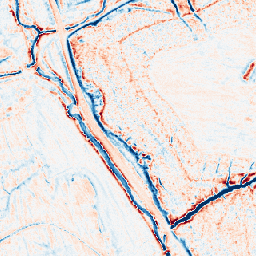
Category: edge_preserving
Decomposition family: anisotropic_diffusion
Decomposition parameters: iterations: 50
kappa: 100
gamma: 0.05
Upsampling method: nearest
Upsampling parameters: scale: 8
Upsampling scale: 8